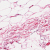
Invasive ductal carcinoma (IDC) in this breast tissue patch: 0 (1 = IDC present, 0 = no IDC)